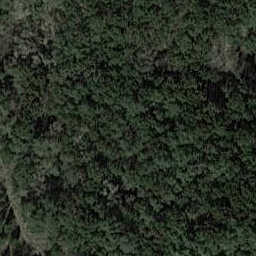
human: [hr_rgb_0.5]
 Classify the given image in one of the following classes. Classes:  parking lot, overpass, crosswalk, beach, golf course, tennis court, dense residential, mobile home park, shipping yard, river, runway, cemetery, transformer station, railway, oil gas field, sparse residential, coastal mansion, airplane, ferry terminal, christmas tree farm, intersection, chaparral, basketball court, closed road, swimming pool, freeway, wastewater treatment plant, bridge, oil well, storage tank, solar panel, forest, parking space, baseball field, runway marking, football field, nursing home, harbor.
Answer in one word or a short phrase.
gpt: forest